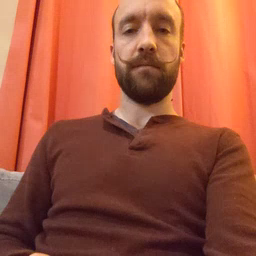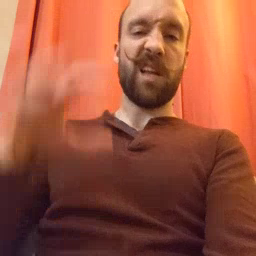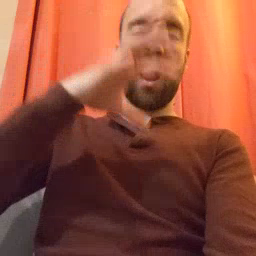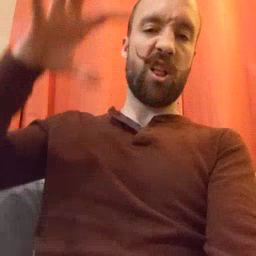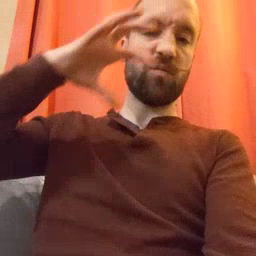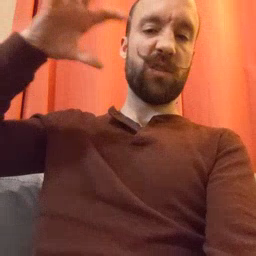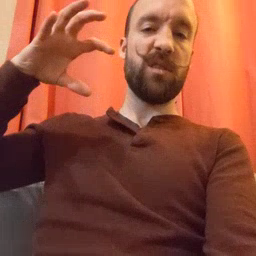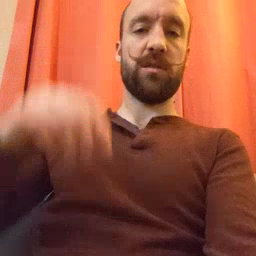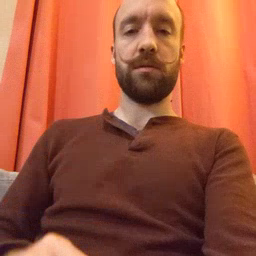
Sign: cloud